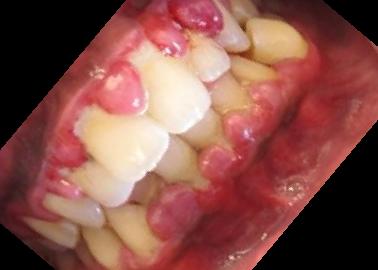
Condition: Gingivitis